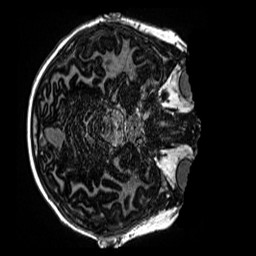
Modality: MP2RAGE
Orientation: axial
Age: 10
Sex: male
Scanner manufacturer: siemens
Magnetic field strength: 3 T
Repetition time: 4 s
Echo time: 0.00299 s